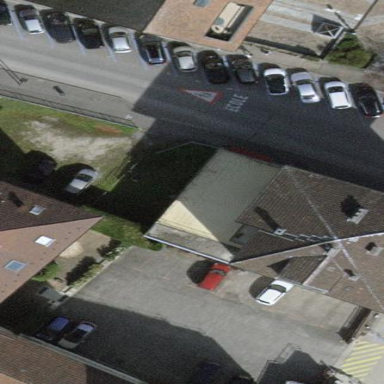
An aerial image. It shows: Diagonal parking lane.